Question: What I basically want is to show the user's name in the first tableView but have a disclosure indicator (segue) to go to a second tableView which will show the history of the selected user. I know how to load data into a table and how to segue from one row to the detail table but I just don't know how to show different data for each user. I know this may be out of my scope of knowledge at the moment but I would like to give it a try.
1- What would be the best way to store the data for each user (history), an array per user?
2- How can I relate data to a specific user so it loads when the user's name is touched?
3- How can I capture the row being selected?

Any suggestions will be appreciated.
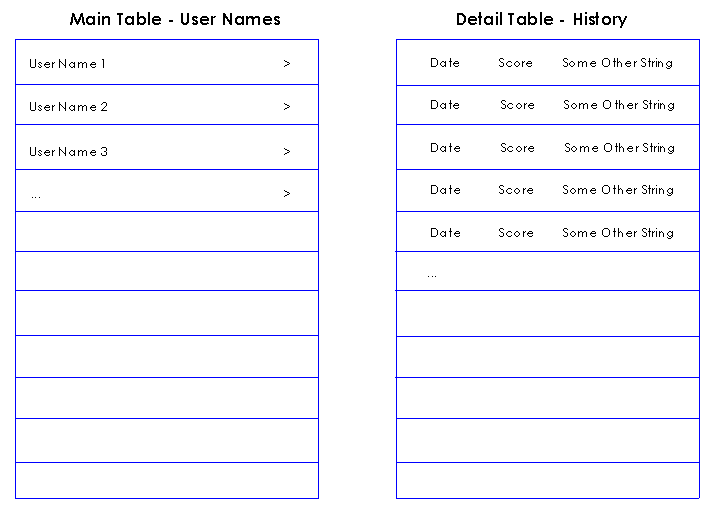
Answer: Honestly, you shouldn't worry about it being outside of your scope of knowledge, as that's how people learn. You will need to do some amount of work, however, and that part can be a little difficult.
Luckily, what you're trying to do is a very well documented function and Xcode even provides a template for master -> detail views.
Check out this wonderful tutorial by Ray Wenderlich on creating a simple master-detail application: <URL>
His other tutorials will also be immensely helpful to beginning iOS development: <URL>